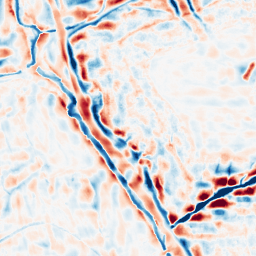
Category: wavelet
Decomposition family: wavelet_dwt
Decomposition parameters: wavelet: db4
level: 4
Upsampling method: linear_exact
Upsampling parameters: scale: 2
Upsampling scale: 2